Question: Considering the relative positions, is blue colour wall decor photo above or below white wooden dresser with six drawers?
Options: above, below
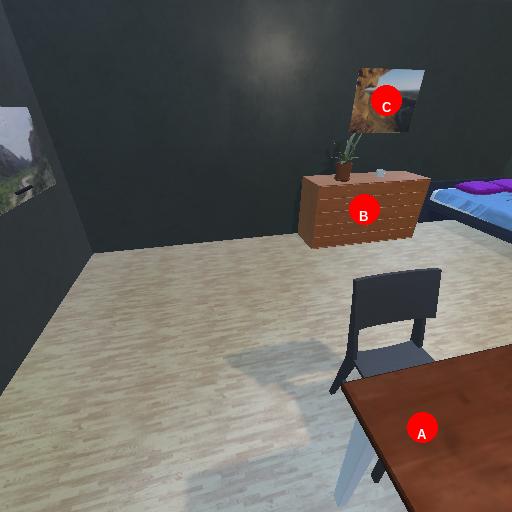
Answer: above